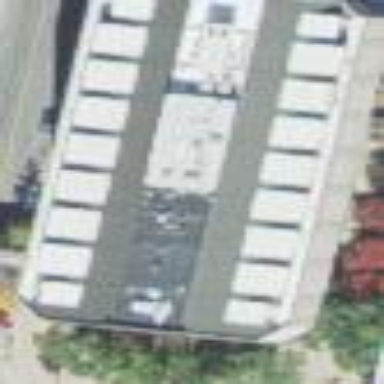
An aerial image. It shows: Commercial building.